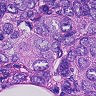
Metastatic tissue present: yes